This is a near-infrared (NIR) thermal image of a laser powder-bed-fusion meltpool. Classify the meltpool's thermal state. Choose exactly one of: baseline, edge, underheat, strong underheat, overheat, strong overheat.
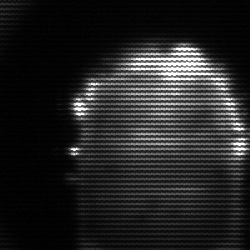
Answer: baseline